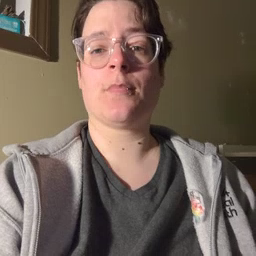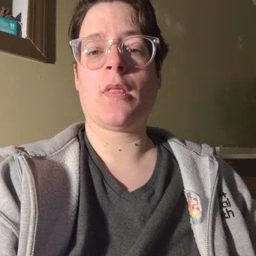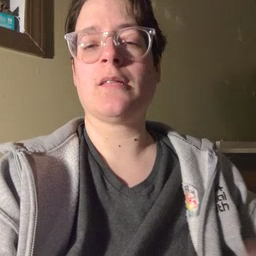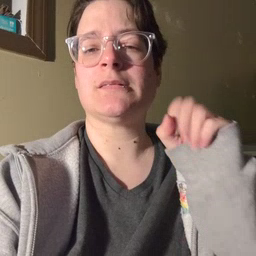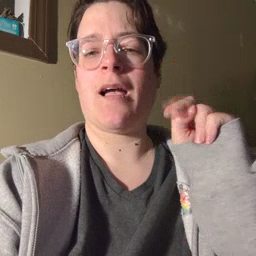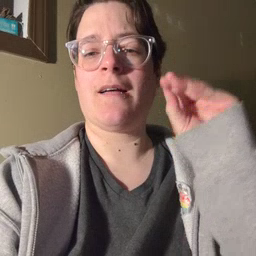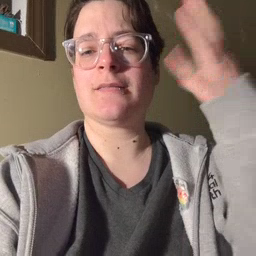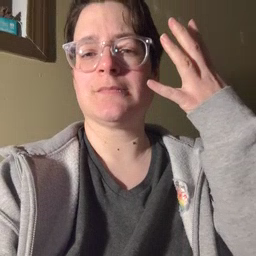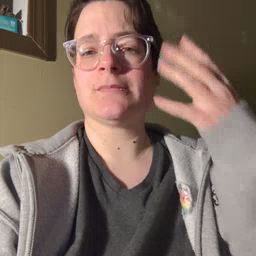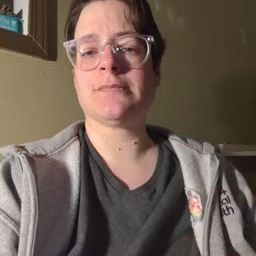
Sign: sun